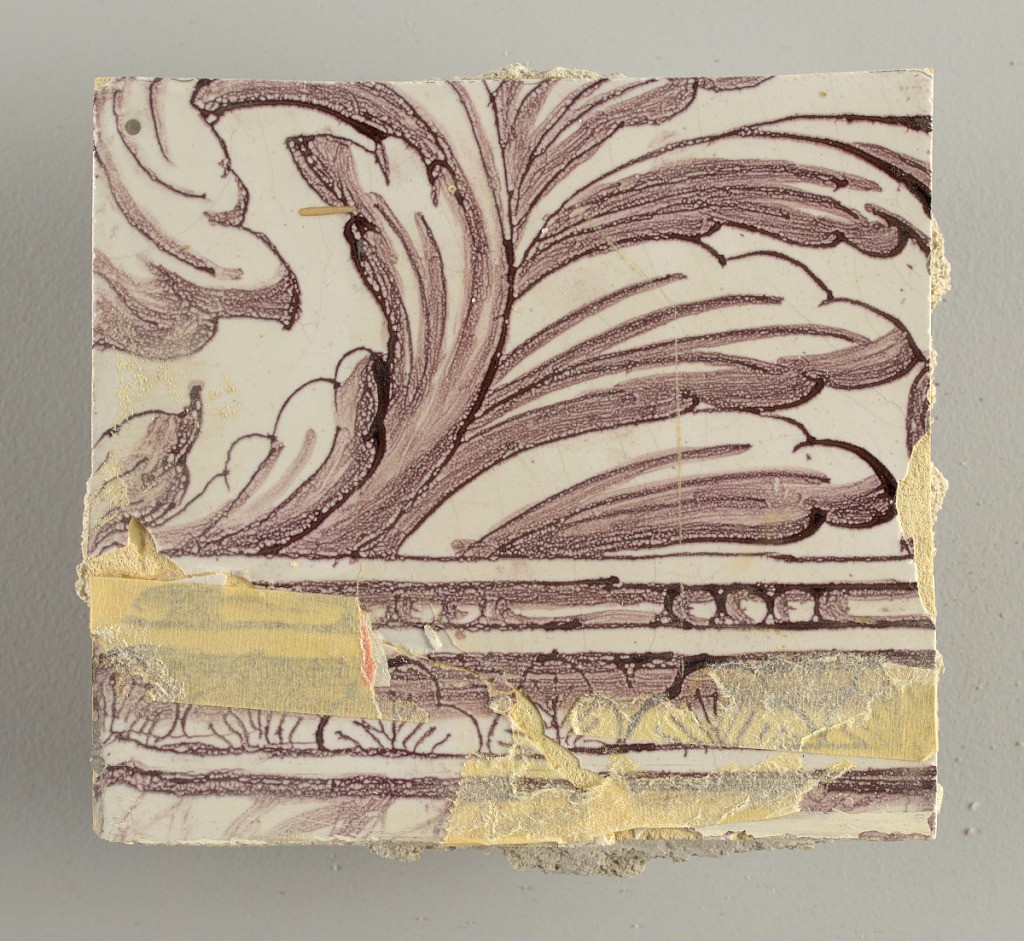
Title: Wall facing
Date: ca. 1725
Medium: Tin-glazed earthenware, underglaze
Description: Horizontal rectangle.  Thirty-seven tiles wide and twenty-one high with opening for door or window nineteen and one-half tiles high and twelve wide.  To left and right of opening, centered canopy above. Left, woman representing Hope, right, a sculputure urn.  Centered above opening, a mascaron.  Arabesque design of foliage.